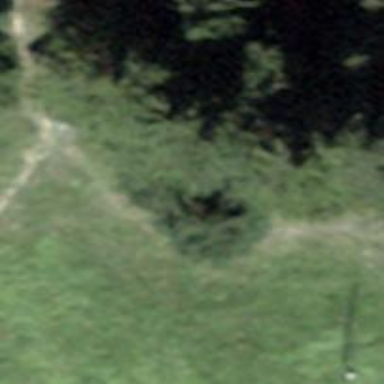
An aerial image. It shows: Path.